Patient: sex F, age 77
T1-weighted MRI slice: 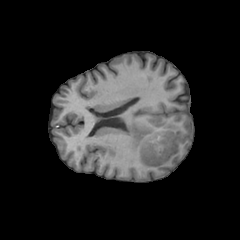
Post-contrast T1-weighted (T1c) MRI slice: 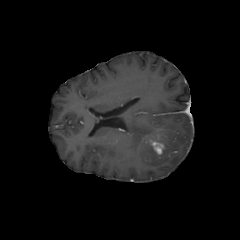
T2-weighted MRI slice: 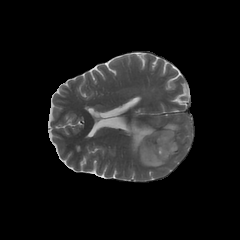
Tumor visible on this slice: yes
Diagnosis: Glioblastoma, IDH-wildtype
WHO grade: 4